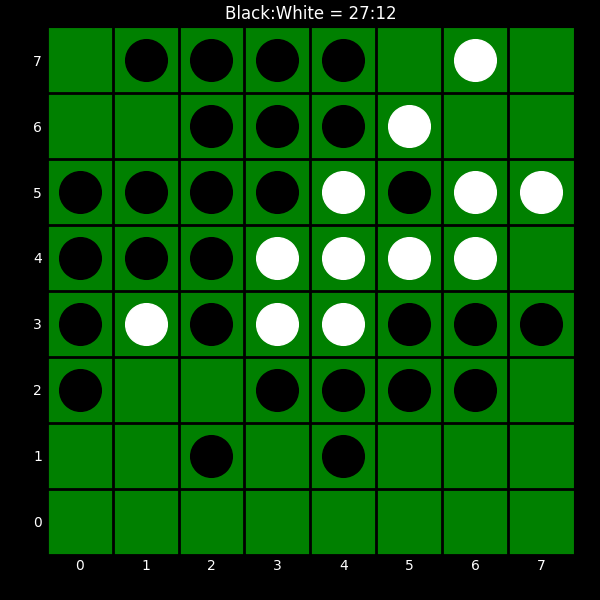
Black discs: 27
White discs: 12